Question: I got the following problem:

I constantly have little space (light blue colour is space) at the bottom of my form.
Here is the HTML code that I use:
'''
<table id="wysz">
<tr>
<td rowspan="3" style="width: 218px; height: 36px; padding: 0px;"><img src="grafa/wyszukiwara/Wysz1.jpg"></td>
<td style="width: 253px; height: 4px; padding: 0px;"><img src="grafa/wyszukiwara/WyszGora.jpg" alt=""></td>
<td rowspan="3" style="width: 47px; height: 36px; padding: 0px;"><img src="grafa/wyszukiwara/WyszLupa.jpg"></td>
</tr>
<tr>
<td style="padding: 0px; "><form ><input style="width: 253px; height: 29px; border-style: none; display:block;" name="query" ></form ></td>
</tr>
<tr>
<td style="width: 253px; height: 3px; padding: 0px; "><img src="grafa/wyszukiwara/WyszDol.jpg"></td>
</tr>
</table>
'''
And here is my CSS:
'''
#wysz{
border:0px solid black;
padding:0px;
border-spacing: 0px;
width: 513px;
height: 36px;
overflow: scroll;
vertical-align: top;
}
#wysz td{
border:0px solid black;
border-spacing: 0px;
padding:0px;
}
table,th,td
{
border:0px solid black;
background-color:lightblue;
vertical-align: top;
}
'''
I did not past all of my code but only that seems to be important.
Thanks in advance
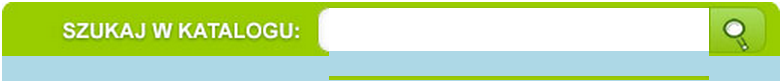
Answer: The form element is generating its own margin at the bottom. Add the following style to the form to reduce it to 0px
'''
style="margin-bottom: 0px;"
'''